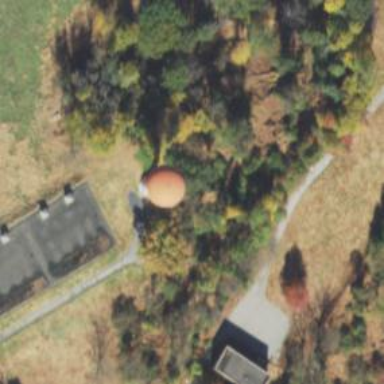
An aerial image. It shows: Water tower that is man-made.